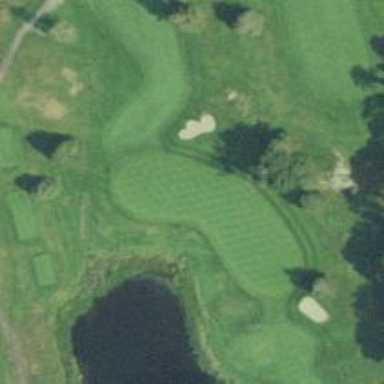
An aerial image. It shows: Golf green.